Question: I have designed quite a long flash movie, it's for an advert.
The movie was designed in several flash files, each has been combined into a single movie clip and then all the movie clips have been moved into the master document.
Each movie clip is on a single slide.
They play through and when a clip reached the end I have used the actionscript 'root.gotoAndPlay(x)' where 'x' is the slide number of the next clip in the sequence as such my timeline looks like this:

I need to add a control feature with four buttons:
- - - -
How can I do this? I can only find resources online that allow for control features where everything is on the same timeline, and not for controlling movie clips.
I have little experience of actionscript however am experienced in other languages (JS and PHP).
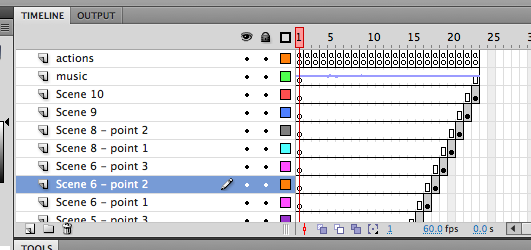
Answer: First, give an instance name to each of your scene movie clips. Make it something that you can parse, such as "clip_1", "clip_2", "clip_3", etc.
Second, put frame labels on each of the frames where you have scene clips - named similarly to the movie clips: "scene_1", "scene_2", etc.
Now, create a new actionscript layer in your main timeline and make sure that its timeline extends to the end of the main timeline. it will automatically have a blank keyframe in frame 1.
We're going to create a variable to hold a reference to the clip that is currently playing:
'''
var currentClip:MovieClip = null;
'''
There are a number of ways that we can track the current clip - all of them are tedious at some point if you haven't planned the implementation ahead of time. I'm going to try the one that I think will be easiest for to implement.
In each of your actions frames where a movieclip resides you're going to add the following line of code:
'''
currentClip = eval("clip_x");
'''
You'll need to change the value of x in "clip_x" in each frame to match the number of the clip that's in the frame.
Now, go back to the second actions layer that you created - we're going to handle the rev, ff, play, and pause actions here.
'''
function Play() : Void {
if(currentClip!=null && currentClip!=undefined) {
currentClip.play();
}
}
function Pause() : Void {
if(currentClip!=null && currentClip!=undefined) {
currentClip.stop();
}
}
'''
Ok, so we have play and pause covered. How you handle FF and REV is going to depend on how you want the user to interact with those buttons. Generally there are two approaches: "Jump" and "Scan". The "Jump" approach moves the playhead forward/back a predetermined number of frames each time the button is pressed. The "Scan" approach moves the playhead forward/back X frames per secoond for as long as the button is held down, where X is the fps rate of your movie.
I think that the Jump approach will be the easiest for you to implement:
var JUMP_RATE = 30; //this is the number of frames to "jump" each time we hit the ff or rev buttons
'''
function FF() : Void {
if(currentClip!=null && currentClip!=undefined) {
if(currentClip._currentFrame + JUMP_RATE < currentClip._totalFrames)
currentClip.gotoAndPlay(currentClip._currentFrame + JUMP_RATE);
else
currentClip.gotoAndStop(currentClip._totalFrames);
}
}
function REV() : Void {
if(currentClip!=null && currentClip!=undefined) {
if(currentClip._currentFrame - JUMP_RATE > 0)
currentClip.gotoAndPlay(currentClip._currentFrame - JUMP_RATE);
else
currentClip.gotoAndPlay(0);
}
}
'''
Now all that's left for you to do is create your buttons and add the function calls to their onPress or onRelease events.
Good luck!